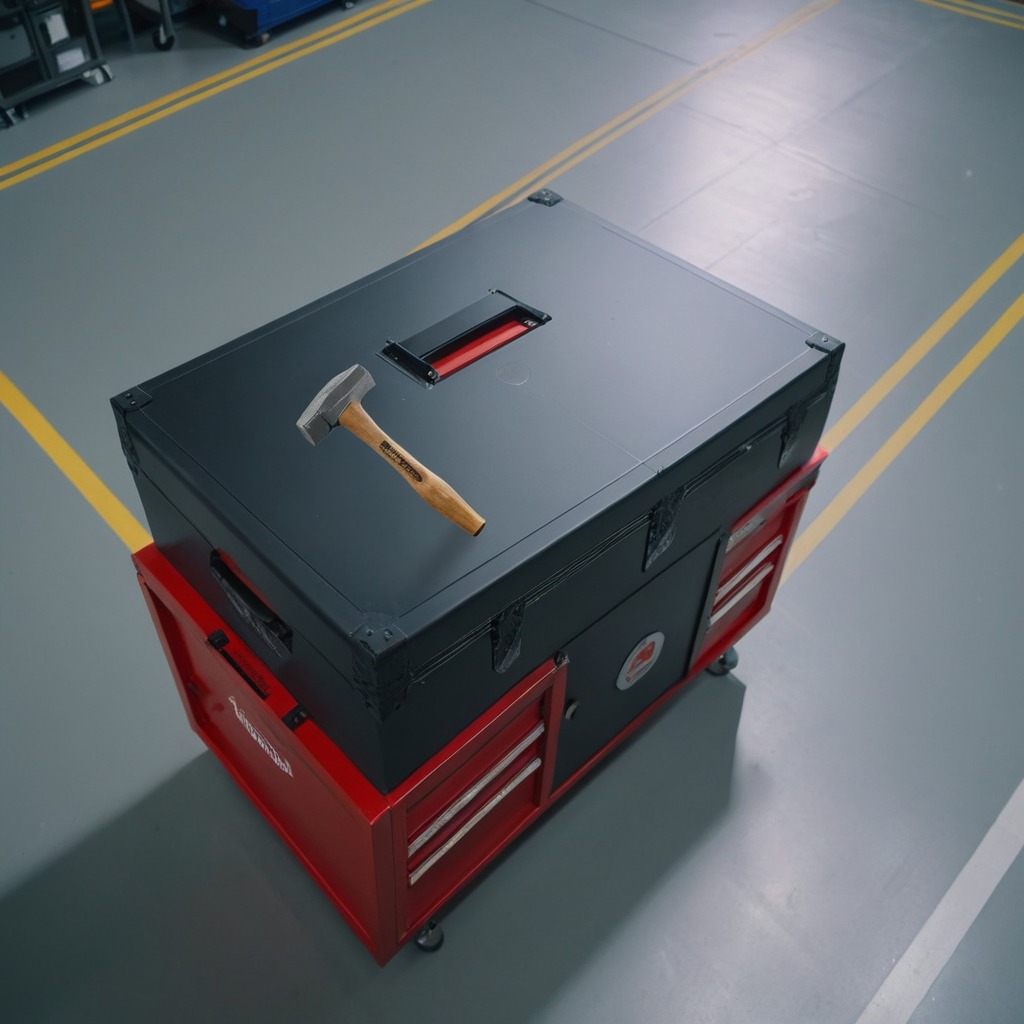
A hammer lies on the toolbox surface in an airplane hangar workshop.